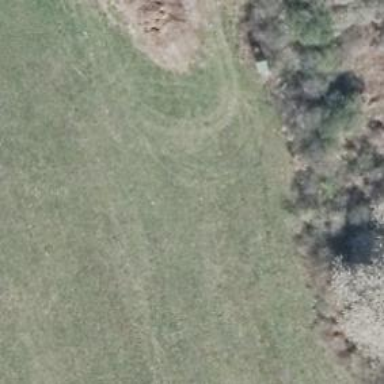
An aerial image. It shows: Hunting stand.